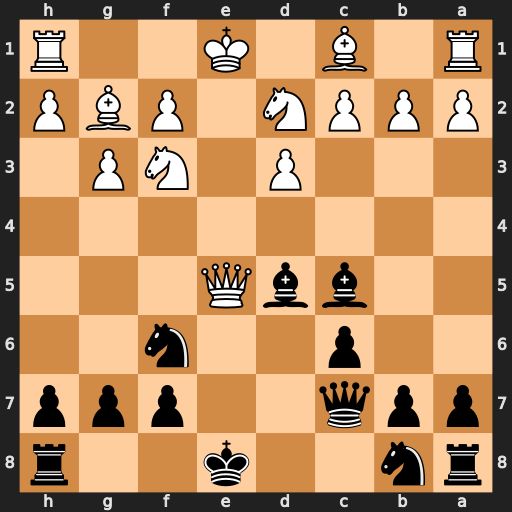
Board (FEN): rn2k2r/ppq2ppp/2p2n2/2bbQ3/8/3P1NP1/PPPN1PBP/R1B1K2R
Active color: b
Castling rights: KQkq
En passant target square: -
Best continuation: Qxe5+ Nxe5 Bxg2